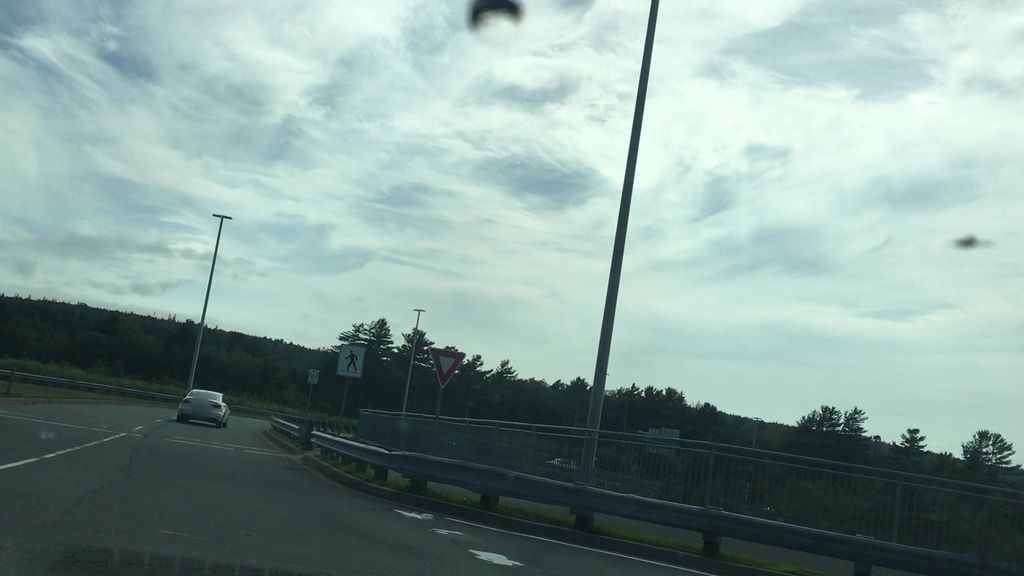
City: halifax